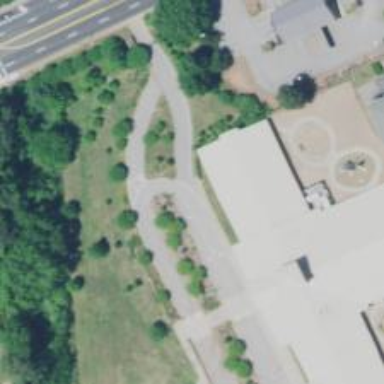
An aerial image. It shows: Road leading to elementary school property.